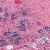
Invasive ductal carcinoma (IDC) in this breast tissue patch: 0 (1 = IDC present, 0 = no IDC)